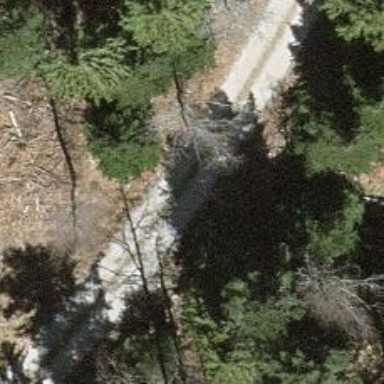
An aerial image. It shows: Compacted track with grade2 level.